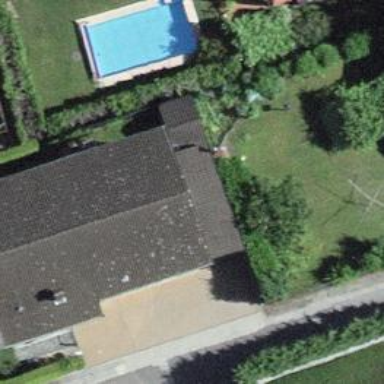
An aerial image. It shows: Simple house.